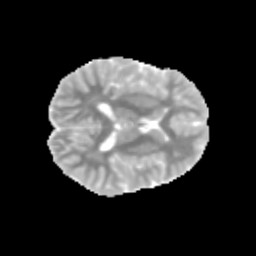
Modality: MD
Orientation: axial
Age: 12
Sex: male
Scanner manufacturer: siemens
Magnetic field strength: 3 T
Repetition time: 3.8 s
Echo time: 0.07 s